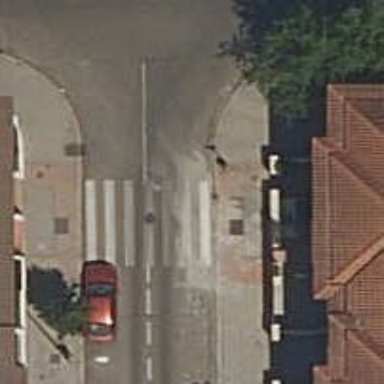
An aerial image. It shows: Uncontrolled crossing on the road.